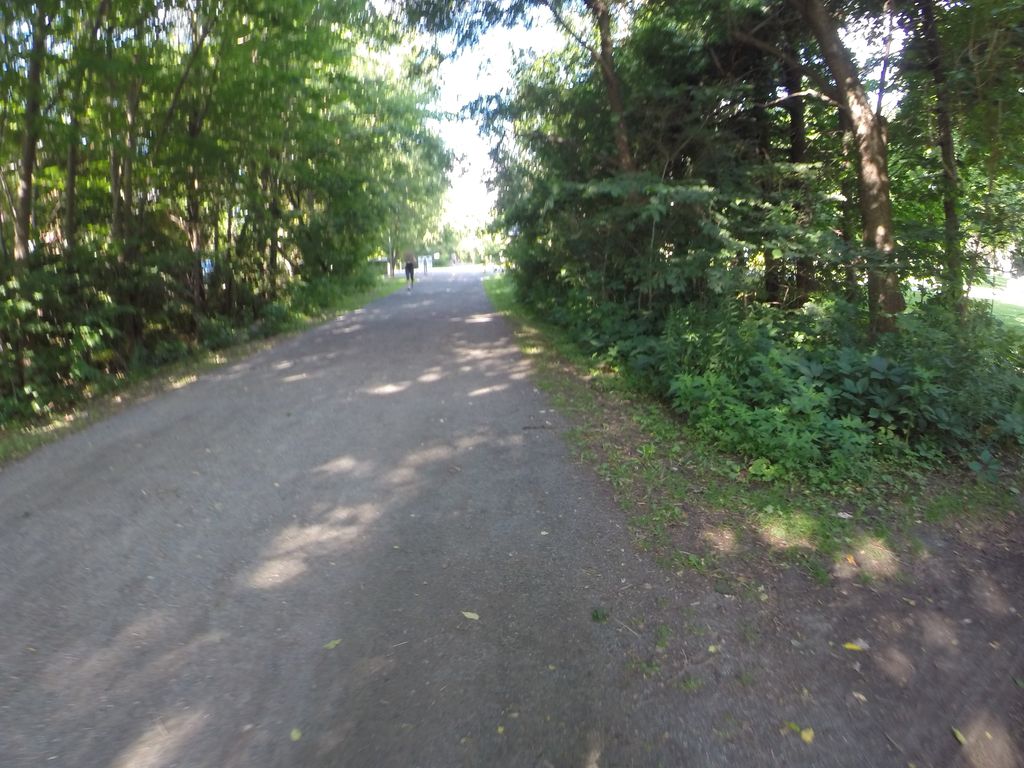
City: toronto